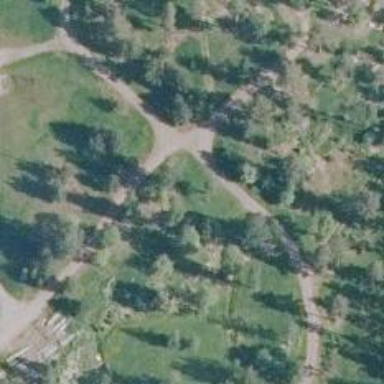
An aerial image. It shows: Disc golf basket.